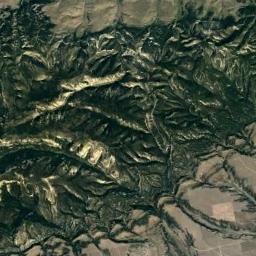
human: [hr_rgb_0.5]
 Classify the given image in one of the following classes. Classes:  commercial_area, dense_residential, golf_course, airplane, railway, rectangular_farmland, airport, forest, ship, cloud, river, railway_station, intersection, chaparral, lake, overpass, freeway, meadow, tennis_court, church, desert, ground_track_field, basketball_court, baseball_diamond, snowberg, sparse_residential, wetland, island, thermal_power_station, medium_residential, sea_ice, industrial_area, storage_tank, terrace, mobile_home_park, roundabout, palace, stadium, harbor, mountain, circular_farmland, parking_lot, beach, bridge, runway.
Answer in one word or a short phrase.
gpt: mountain